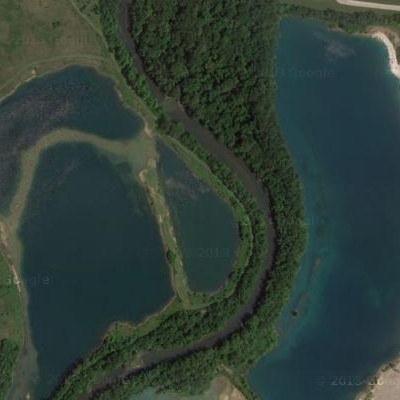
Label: dRiverLake